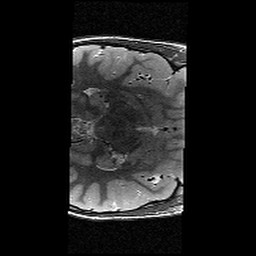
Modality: T2w
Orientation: axial
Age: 11
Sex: female
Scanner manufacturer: siemens
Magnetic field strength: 3 T
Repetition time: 9.23 s
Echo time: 0.067 s